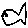
Label: fish